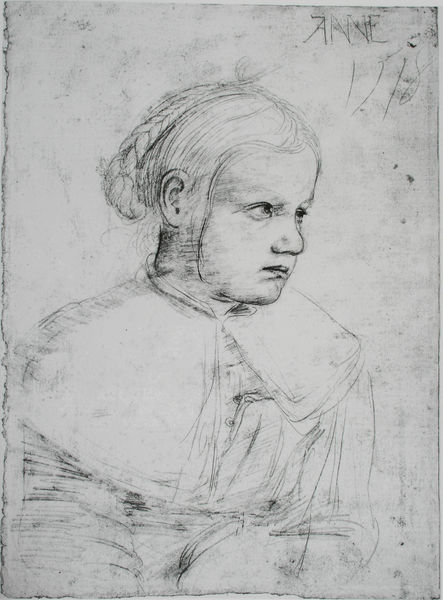
Titel: Bildnis eins Mädchens - "Anne"
Künstler: Hans d.Ä. Holbein
Standort: Basel
Institution: Öffentliche Kunstsammlung
Schlagwörter: kopf, weiß, mädchen, frau, frisur, mund, nase, ohr, profil, skizze, zeichnung, blick, augen, gesicht, kragen, mensch, bildnis, portrait, porträt, signatur, kind, scheitel, studie, zöpfe, grafik, graphik, einfach, zopf, dreiviertelprofil, flechten, schwarzweiß, bleistift, geflochten, simpel, anne, 127, 1218